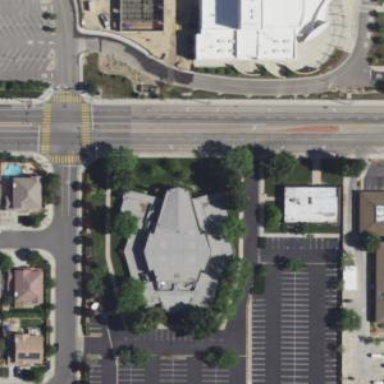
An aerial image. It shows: Beautiful church building.